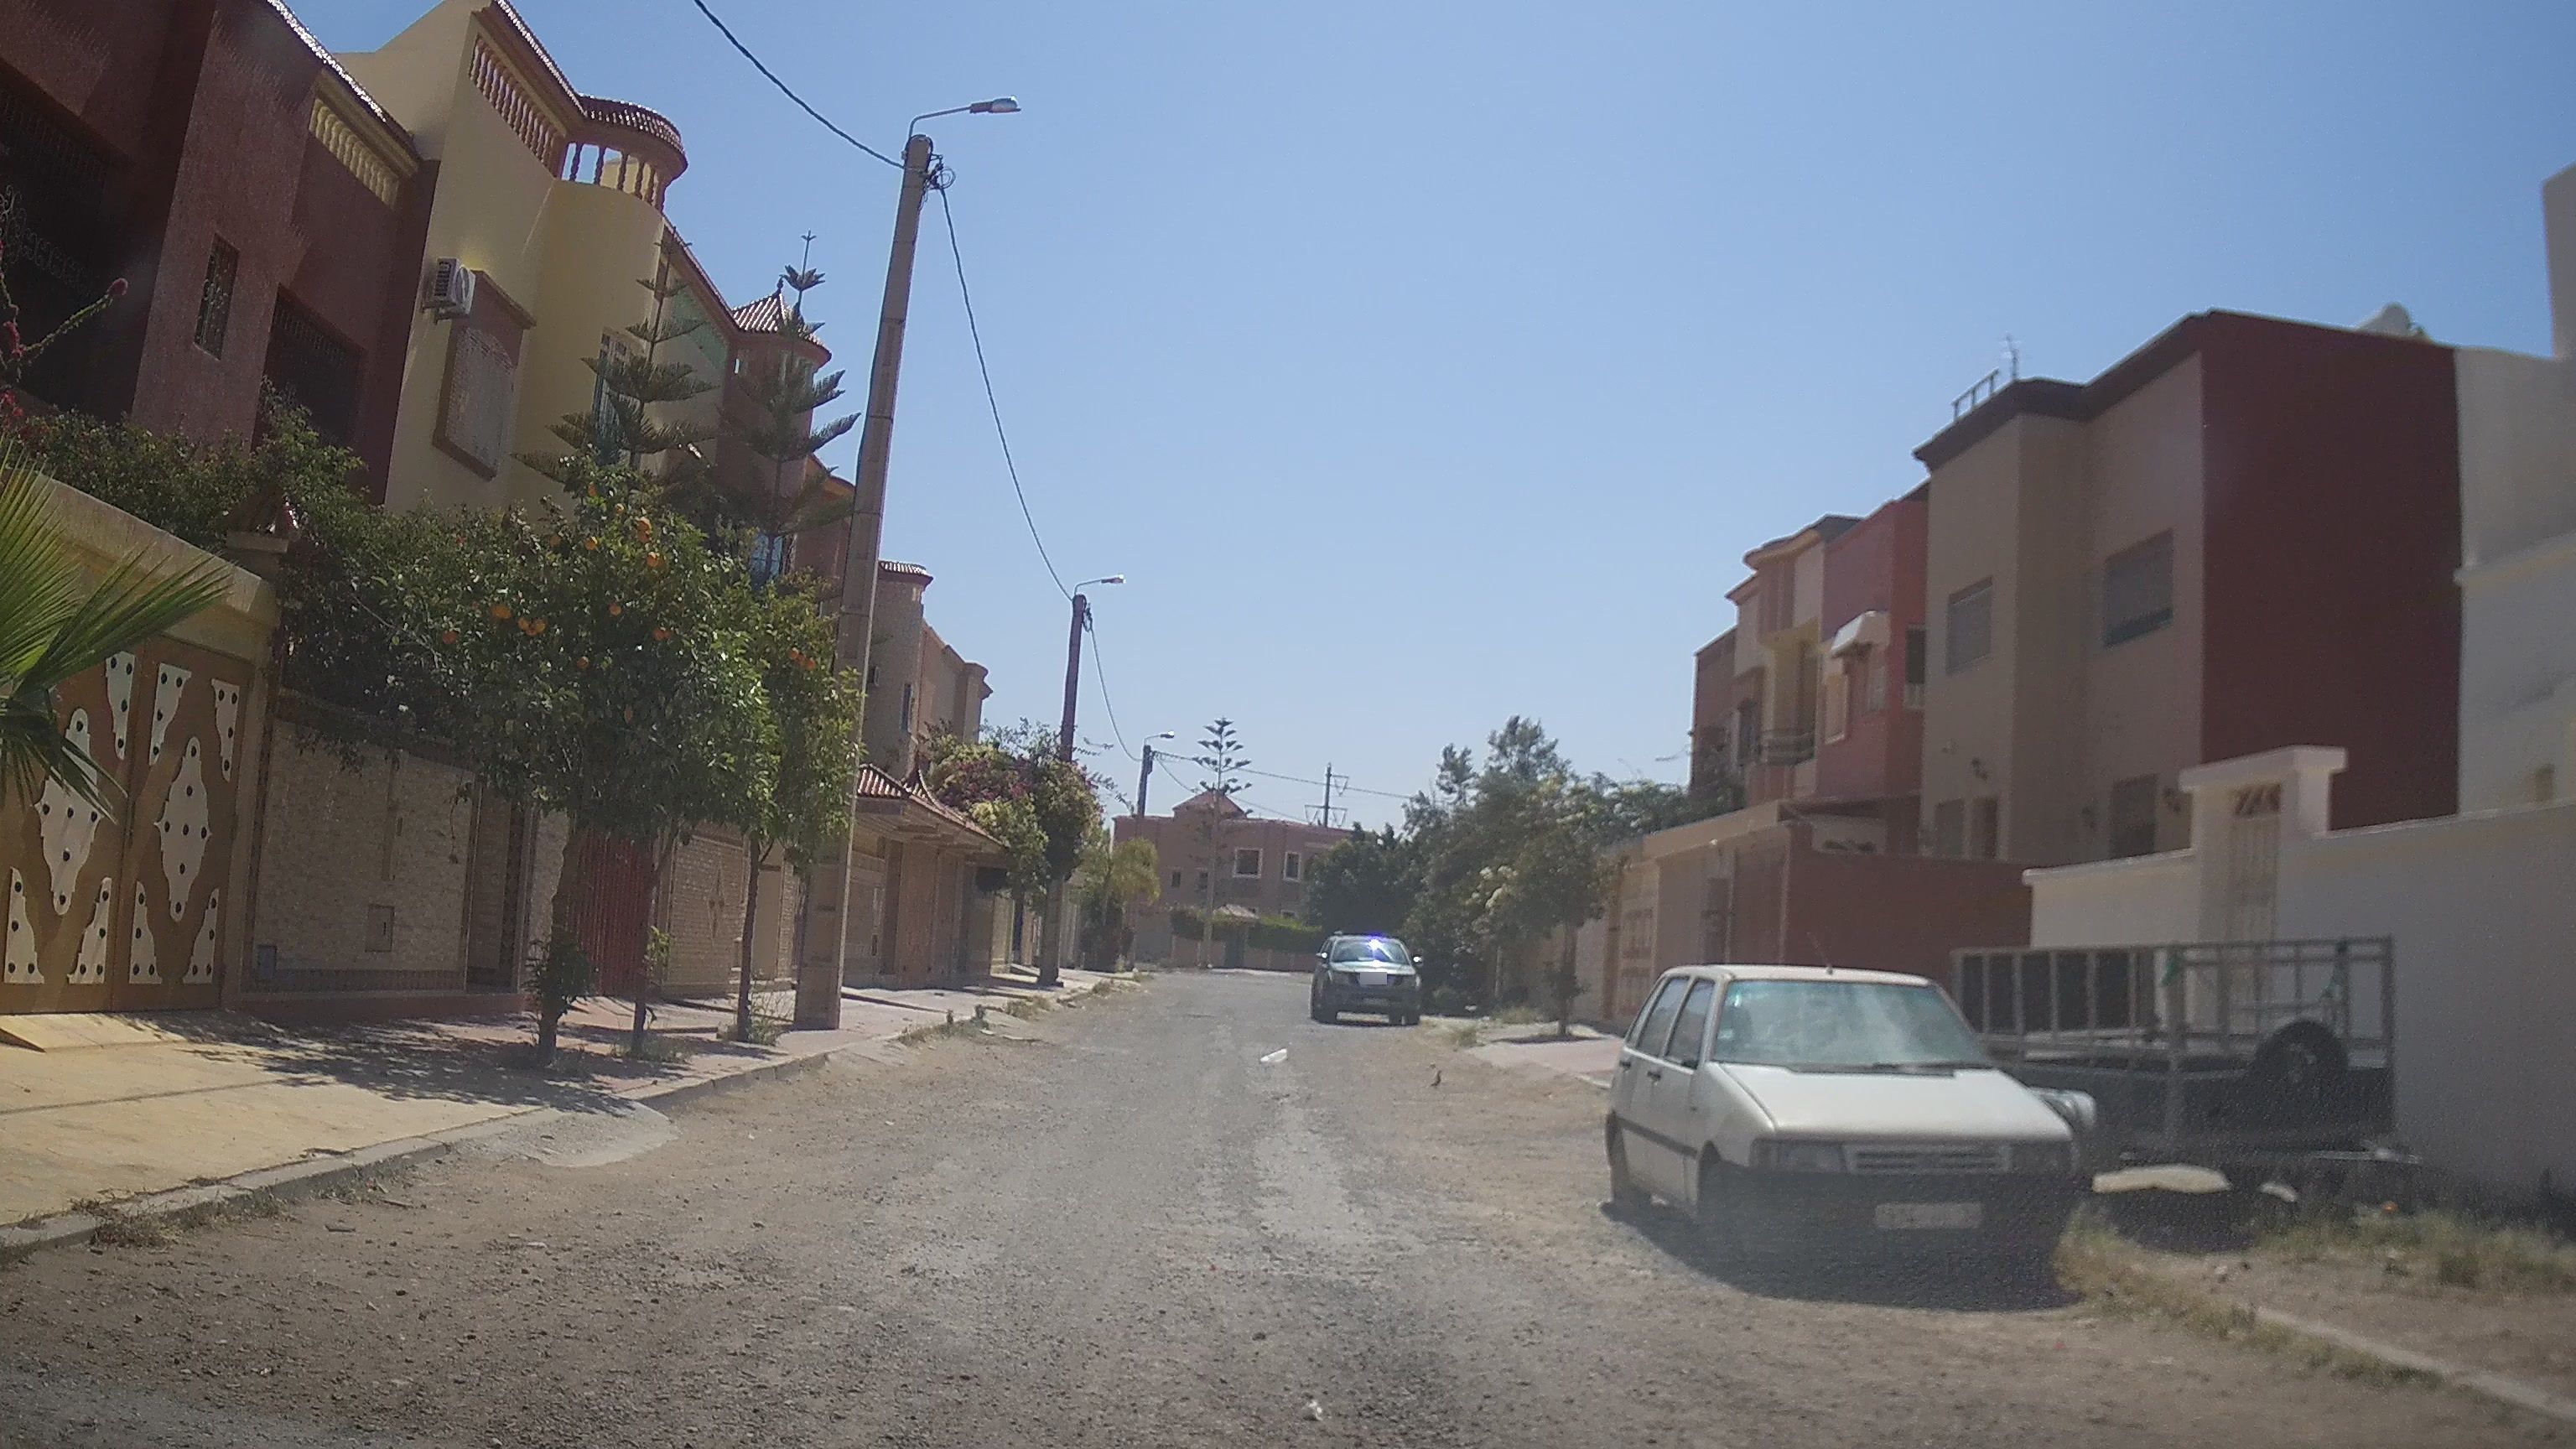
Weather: clear
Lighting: day
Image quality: good
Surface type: walking surface
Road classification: residential, track
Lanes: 2.0
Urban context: urban centre
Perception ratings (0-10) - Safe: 4.82, Lively: 5.27, Beautiful: 4.11, Boring: 5.68, Depressing: 7.55, Wealthy: 1.7